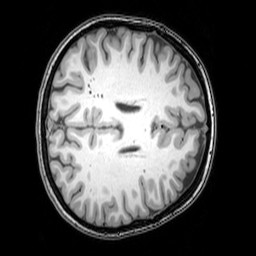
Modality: T1w
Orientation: axial
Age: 24
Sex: female
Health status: healthy
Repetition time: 0.081 s
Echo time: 0.037 s